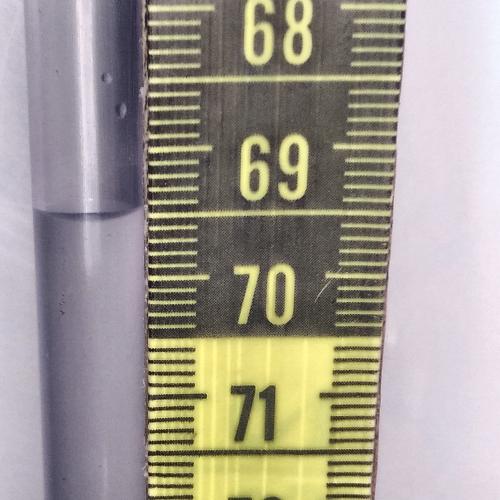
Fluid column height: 69.5 cm